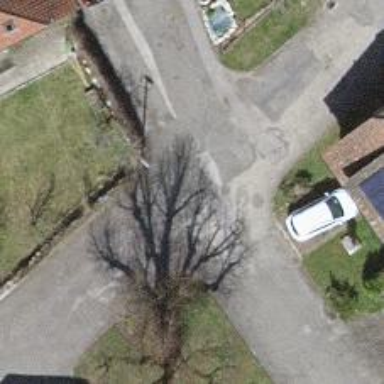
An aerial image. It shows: Residential road.